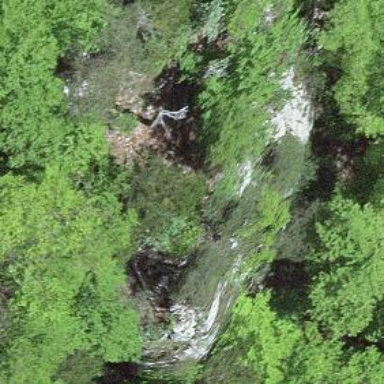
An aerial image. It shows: Cliff in nature.